Question: I have generated a plot of 16 points. and I have joined them using plot in Matlab. This is the function that I am using currently.
'''
plot(X1,Y1,'--rs','LineWidth',2,...
'MarkerEdgeColor','k',...
'MarkerFaceColor','g',...
'MarkerSize',10);
'''
The plot generated is this

The problem is that I donot know which point was plotted first and then which point was plotted second and so on. The red line joining them is so haphazard that it is impossible to follow it. Is is possible to plot the direction of the red dotted lines shown in the image ?
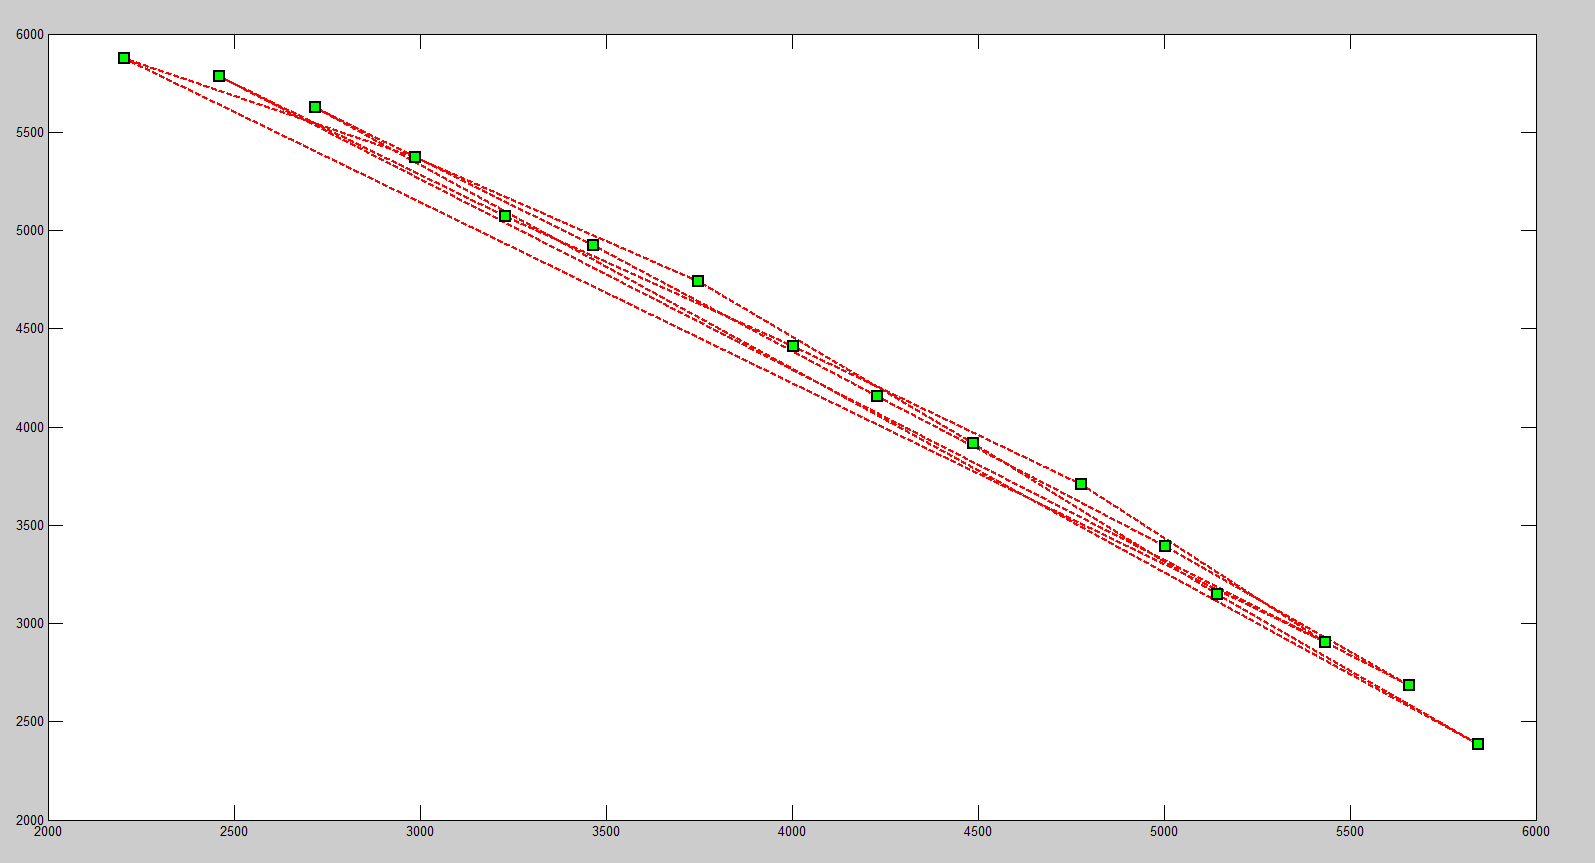
Answer: You can achieve a sense of direction by varying the color for each segment:
'''
N = length(X1);
cmap = flipud(hot(N-1)); % or try other colormaps instead of "hot"
plot(X1,Y1,'s','MarkerEdgeColor','k','MarkerFaceColor','g','MarkerSize',10);
hold on
for ii = 1:N-1
plot([X1(ii) X1(ii+1)], [Y1(ii) Y1(ii+1)],'LineWidth',2,'Color',cmap(ii,:))
end
'''

You should experiment with the definition of the variable 'cmap' to obtain some colors you like. For example, if you don't want too light yellow you can use
'''
cmap = flipud(hot(2*N-1));
cmap = cmap(N+1:end,:);
'''